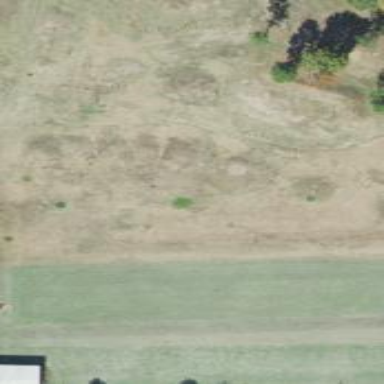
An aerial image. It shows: Driving range for golf practice.